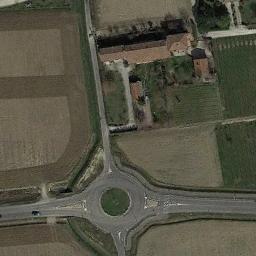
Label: roundabout